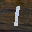
Label: 1